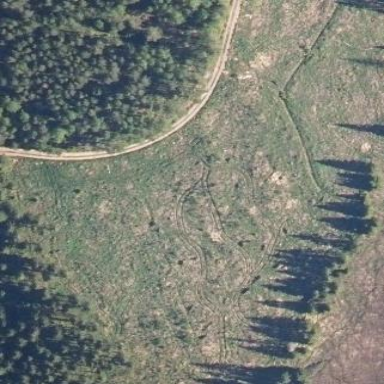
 likely man-made clearing in the landscape."